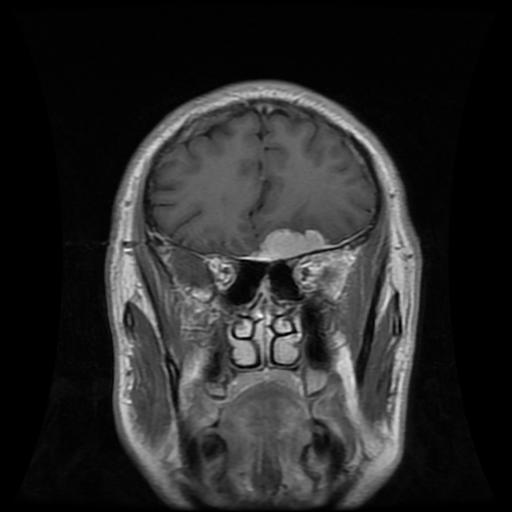
Label: meningioma